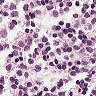
Metastatic tissue present: no